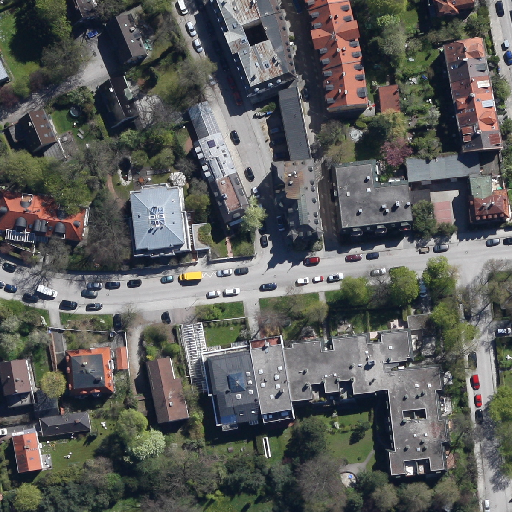
Referring expression: van